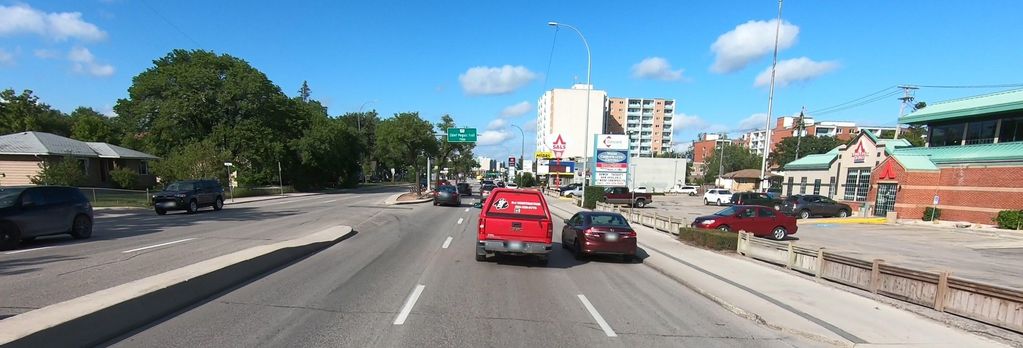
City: winnipeg